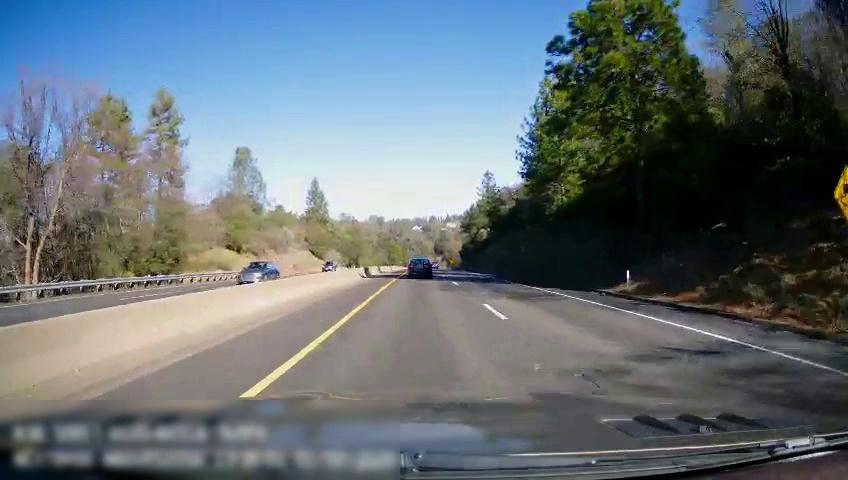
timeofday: Day
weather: Sunny
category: Drivable Space
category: Drivable Space
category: Vehicles | Car
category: Vehicles | SUV
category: Vehicles | Car
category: Vehicles | SUV
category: Lanes | Current Lane
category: Lanes | Current Lane
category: Lanes | Alternate Lane
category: Lanes | Opposite Lane
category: Traffic | Signs